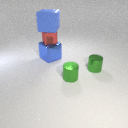
small green metal cylinder in front of large blue metal cube